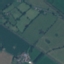
Land use / land cover class: Pasture